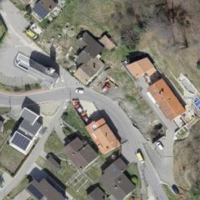
EUNIS habitat code: 54
Species observed at this site:
Pica pica
Phoenicurus ochruros
Passer italiae
Picus viridis
Erithacus rubecula